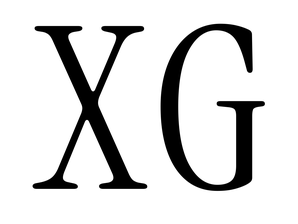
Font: InstrumentSerif-Regular